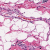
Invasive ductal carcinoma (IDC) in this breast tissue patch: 0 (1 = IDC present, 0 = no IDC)